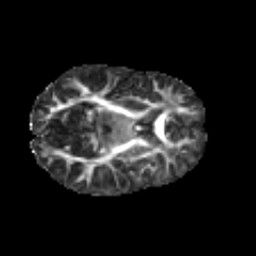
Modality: FA
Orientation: axial
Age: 6
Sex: male
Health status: healthy